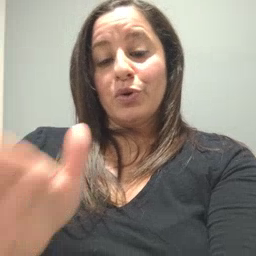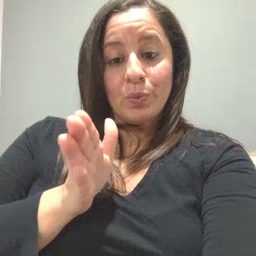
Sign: room